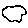
Label: cloud